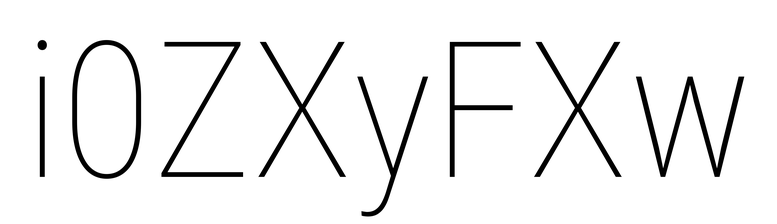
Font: Roboto_Condensed_Thin